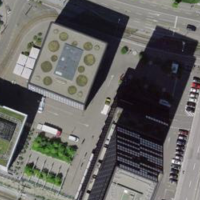
EUNIS habitat code: 55
Species observed at this site:
Clematis vitalba